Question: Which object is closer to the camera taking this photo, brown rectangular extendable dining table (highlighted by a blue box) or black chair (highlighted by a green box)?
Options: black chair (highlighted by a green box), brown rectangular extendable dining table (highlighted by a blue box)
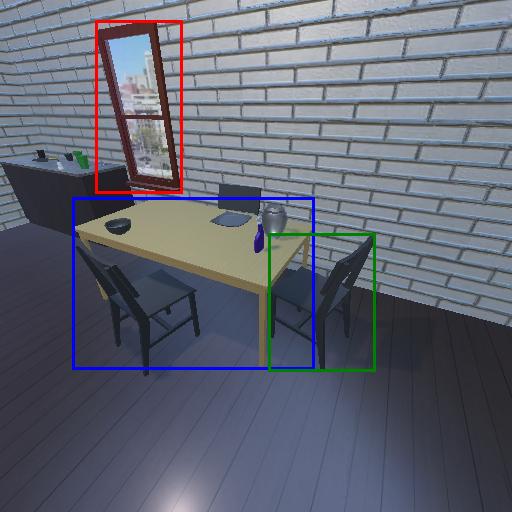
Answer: black chair (highlighted by a green box)